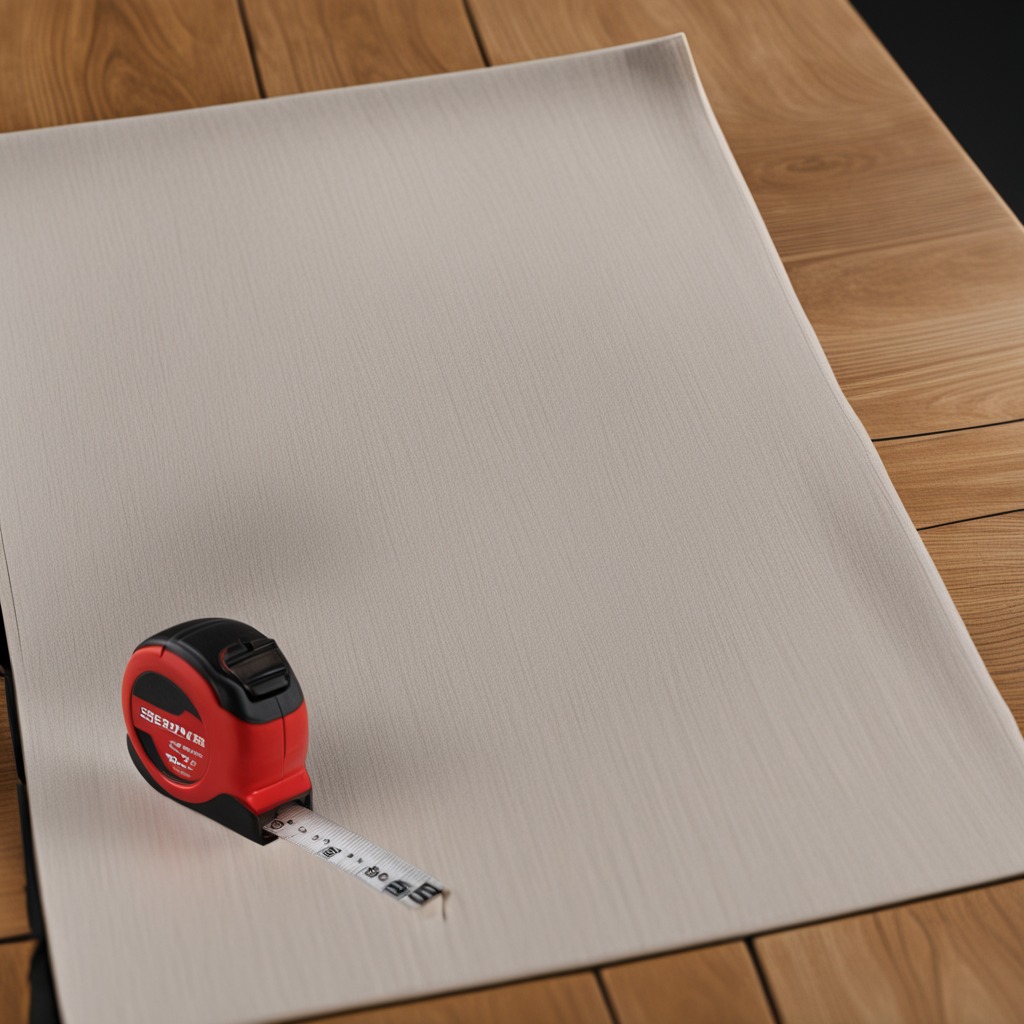
A measuring tape is lying on a wooden table.